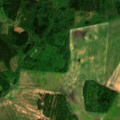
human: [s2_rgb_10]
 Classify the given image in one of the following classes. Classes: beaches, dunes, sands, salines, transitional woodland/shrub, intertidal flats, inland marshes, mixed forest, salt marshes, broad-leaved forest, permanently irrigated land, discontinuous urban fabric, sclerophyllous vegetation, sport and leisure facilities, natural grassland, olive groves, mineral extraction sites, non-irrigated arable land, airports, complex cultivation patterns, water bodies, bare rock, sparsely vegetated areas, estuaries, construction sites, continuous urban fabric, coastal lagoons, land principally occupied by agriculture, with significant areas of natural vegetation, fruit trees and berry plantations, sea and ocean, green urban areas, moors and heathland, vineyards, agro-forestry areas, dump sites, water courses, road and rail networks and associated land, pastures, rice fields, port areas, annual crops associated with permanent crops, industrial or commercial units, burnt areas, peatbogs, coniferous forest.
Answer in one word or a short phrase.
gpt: non-irrigated arable land, pastures, broad-leaved forest, mixed forest, transitional woodland/shrub